Question: I want to create a grid view with add button at the end of the grid after displaying the list of images as show in the pic below.
I am able to fetch the list of images from network and add to the grid. However, unable to add the button at the end.
Image for the add button is available in the R.drawable folder. Appreciate any suggestion to achieve this.
Here is my adapter code.
'''
public class PhotosGridAdapter extends ArrayAdapter<PhotoAlbum.Edge> {
public PhotosGridAdapter(Context context, List<PhotoAlbum.Edge> photos) {
super(context, 0, photos);
}
@NonNull
@Override
public View getView(int position, @Nullable View convertView, @NonNull ViewGroup parent) {
PhotoAlbum.Edge photoItem = getItem(position);
if(convertView == null){
convertView = LayoutInflater.from(getContext()).inflate(R.layout.grid_item_photo, parent, false);
}
ImageView ivPhoto = (ImageView) convertView.findViewById(R.id.grid_image);
Picasso.with(getContext()).load(photoItem.node.mediaItem.url).into(ivPhoto);
return convertView;
}
}
'''

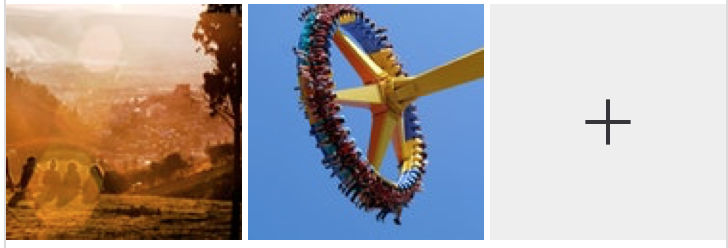
Answer: In your get count method return photos.size() + 1;
'''
public int getCount() {
return photos.size() + 1;
}
'''
and in your getView() method
'''
public View getView(int position, @Nullable View convertView, @NonNull ViewGroup parent) {
if(convertView == null){
convertView = LayoutInflater.from(getContext()).inflate(R.layout.grid_item_photo, parent, false);
}
ImageView ivPhoto = (ImageView) convertView.findViewById(R.id.grid_image);
if(position == photos.size()){
ivPhoto.setImageResource(R.drawable.ic_your_plus_icon_here);
return convertView;
}
PhotoAlbum.Edge photoItem = getItem(position);
Picasso.with(getContext()).load(photoItem.node.mediaItem.url).into(ivPhoto);
return convertView;
}
'''
Hope this helps..!!!